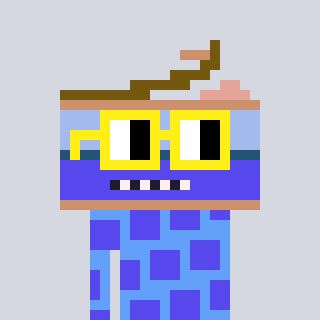
a pixel art character with square yellow glasses, a canned ham-shaped head and a blue-colored body on a cool background